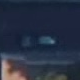
Vehicle type: Car